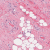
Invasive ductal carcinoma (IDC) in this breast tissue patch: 0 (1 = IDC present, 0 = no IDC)